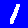
Digit: 1